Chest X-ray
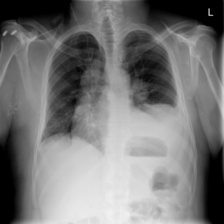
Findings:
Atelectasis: negative
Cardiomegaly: negative
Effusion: positive
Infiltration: negative
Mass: negative
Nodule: negative
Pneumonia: negative
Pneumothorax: negative
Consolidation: negative
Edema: negative
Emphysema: negative
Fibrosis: negative
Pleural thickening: negative
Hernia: negative